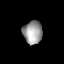
Tissue: prostate
Cell type: T cells
Senescence score: 0.6917
Nuclear area (px): 427
Mean DAPI intensity: 157.22